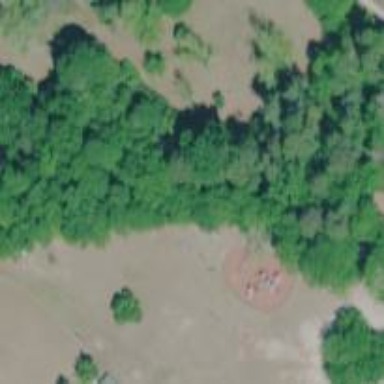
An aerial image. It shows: Disc golf hole.